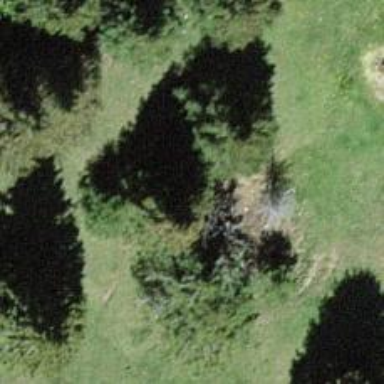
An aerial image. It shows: Needle-leaved tree in natural setting.